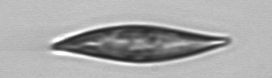
Label: Pleurosigma